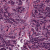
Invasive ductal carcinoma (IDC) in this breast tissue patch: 1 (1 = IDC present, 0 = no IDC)